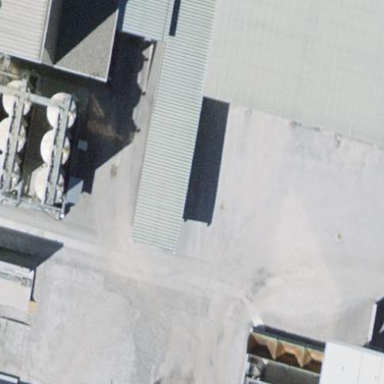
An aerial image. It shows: View of roof of building.